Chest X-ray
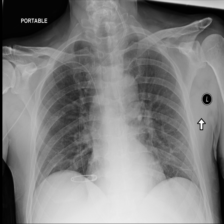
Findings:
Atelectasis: negative
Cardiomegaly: negative
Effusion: negative
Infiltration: negative
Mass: negative
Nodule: negative
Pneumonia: negative
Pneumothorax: negative
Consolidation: negative
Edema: negative
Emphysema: negative
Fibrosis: negative
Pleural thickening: negative
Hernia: negative